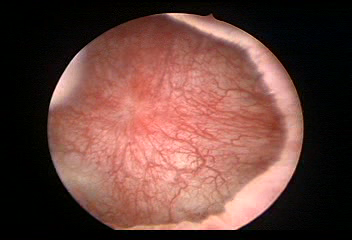
Modality: WLC
Class: Normal mucosa
Bladder cancer association: No